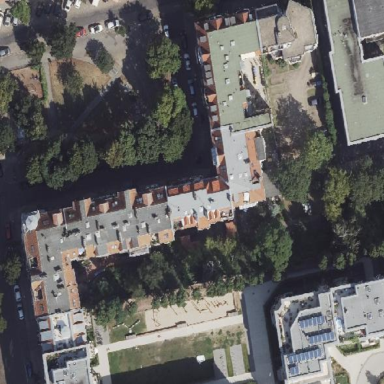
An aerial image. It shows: Saltbox-shaped roof distinguishes these apartments.